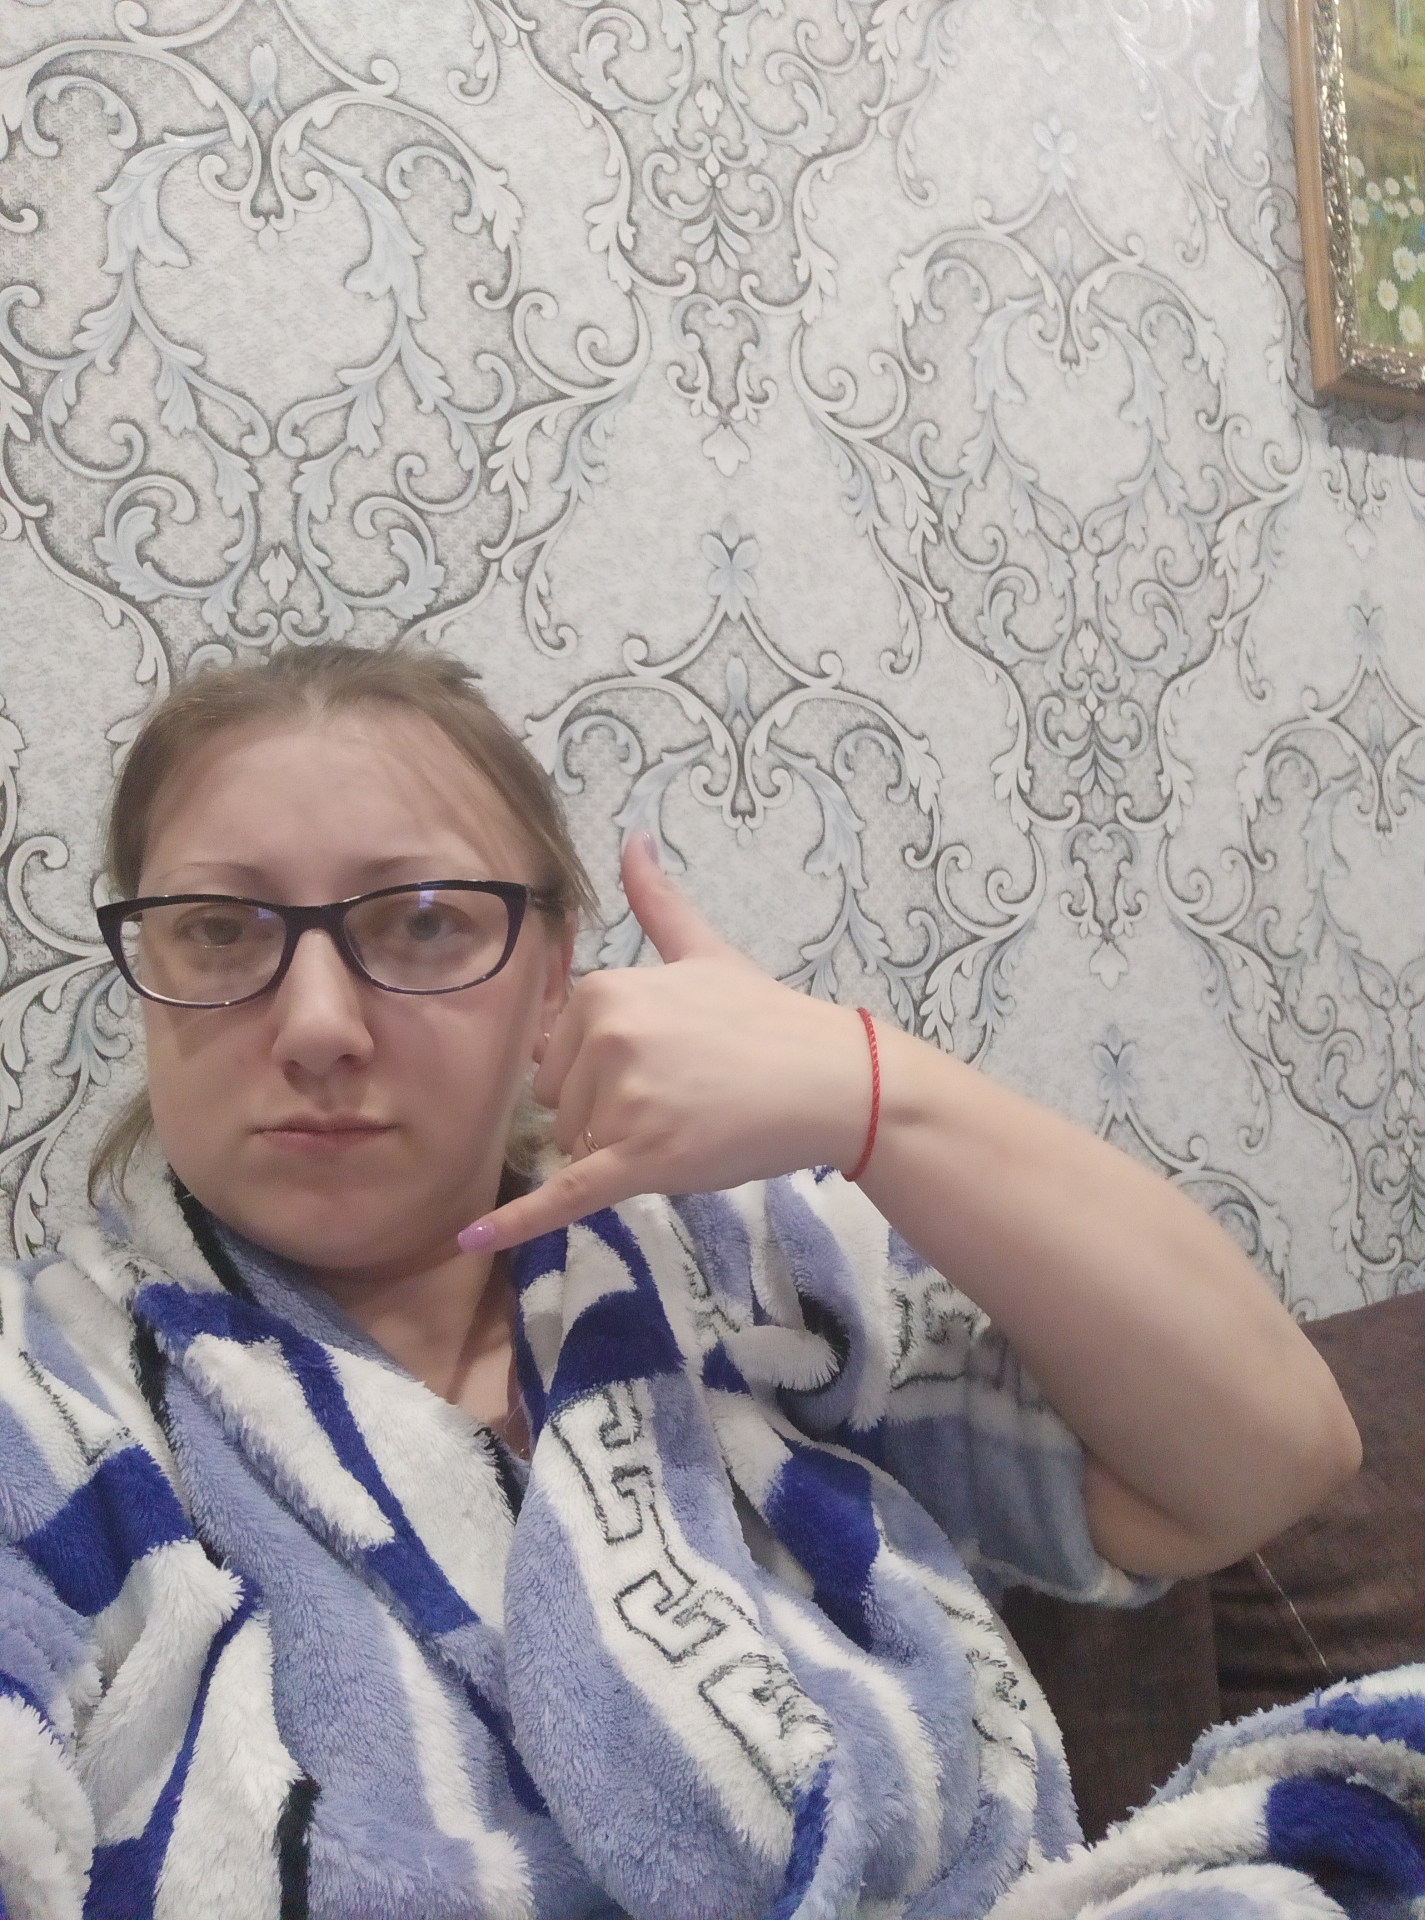
Label: clear